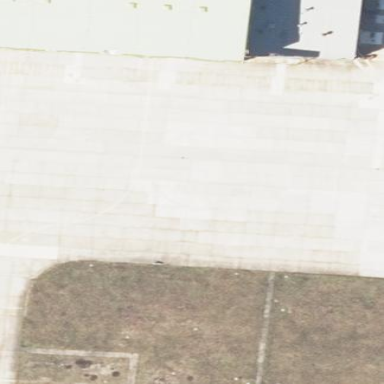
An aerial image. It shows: Apron at the airport with concrete surface.